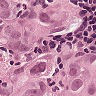
Metastatic tissue present: yes